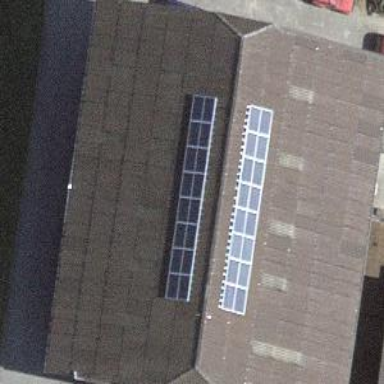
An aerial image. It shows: Solar power generator with photovoltaic panels.